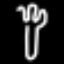
Label: fork